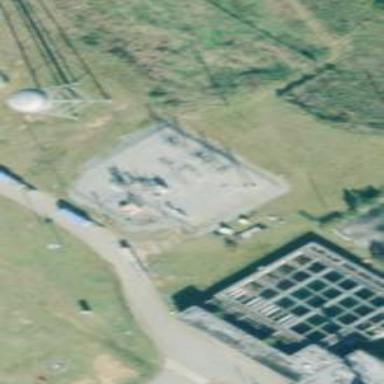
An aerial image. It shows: Industrial power substation surrounded by fence.